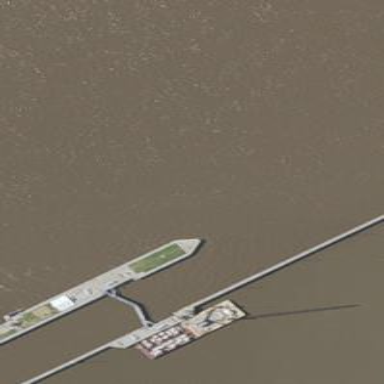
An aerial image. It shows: Man-made pier.